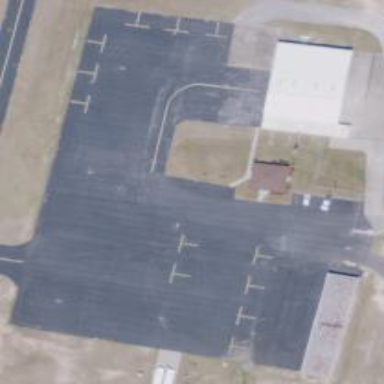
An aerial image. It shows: Apron at the airport.